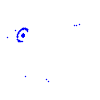
Particle: pion